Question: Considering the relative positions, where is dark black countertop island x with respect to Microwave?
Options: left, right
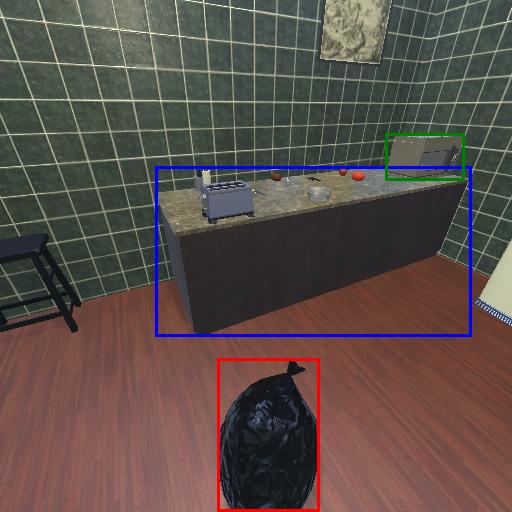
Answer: left